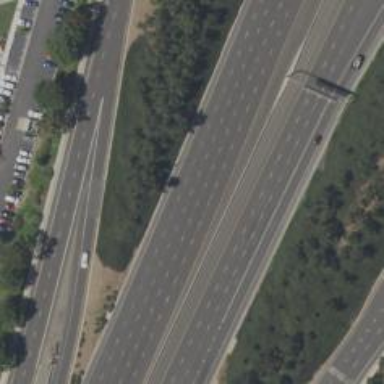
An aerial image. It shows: Asphalt motorway.